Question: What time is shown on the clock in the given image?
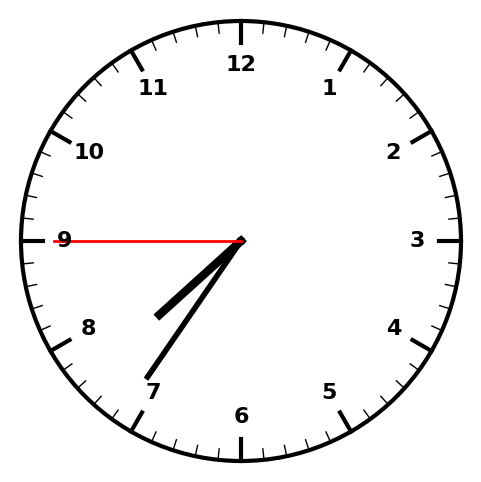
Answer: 07:35:45